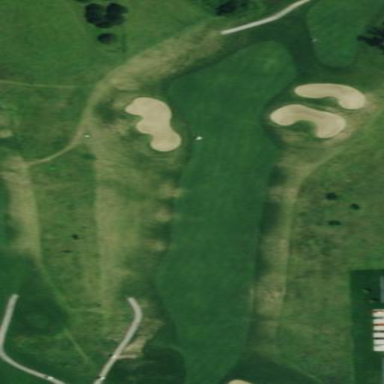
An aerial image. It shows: Grassy area designated as golf fairway.